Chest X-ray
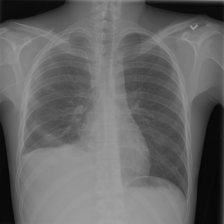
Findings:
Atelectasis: positive
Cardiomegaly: negative
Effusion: positive
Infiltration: positive
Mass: negative
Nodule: negative
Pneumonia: negative
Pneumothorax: negative
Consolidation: negative
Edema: negative
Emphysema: negative
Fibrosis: negative
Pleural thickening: positive
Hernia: negative